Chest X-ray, PA view. Patient: 60 years old, sex M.
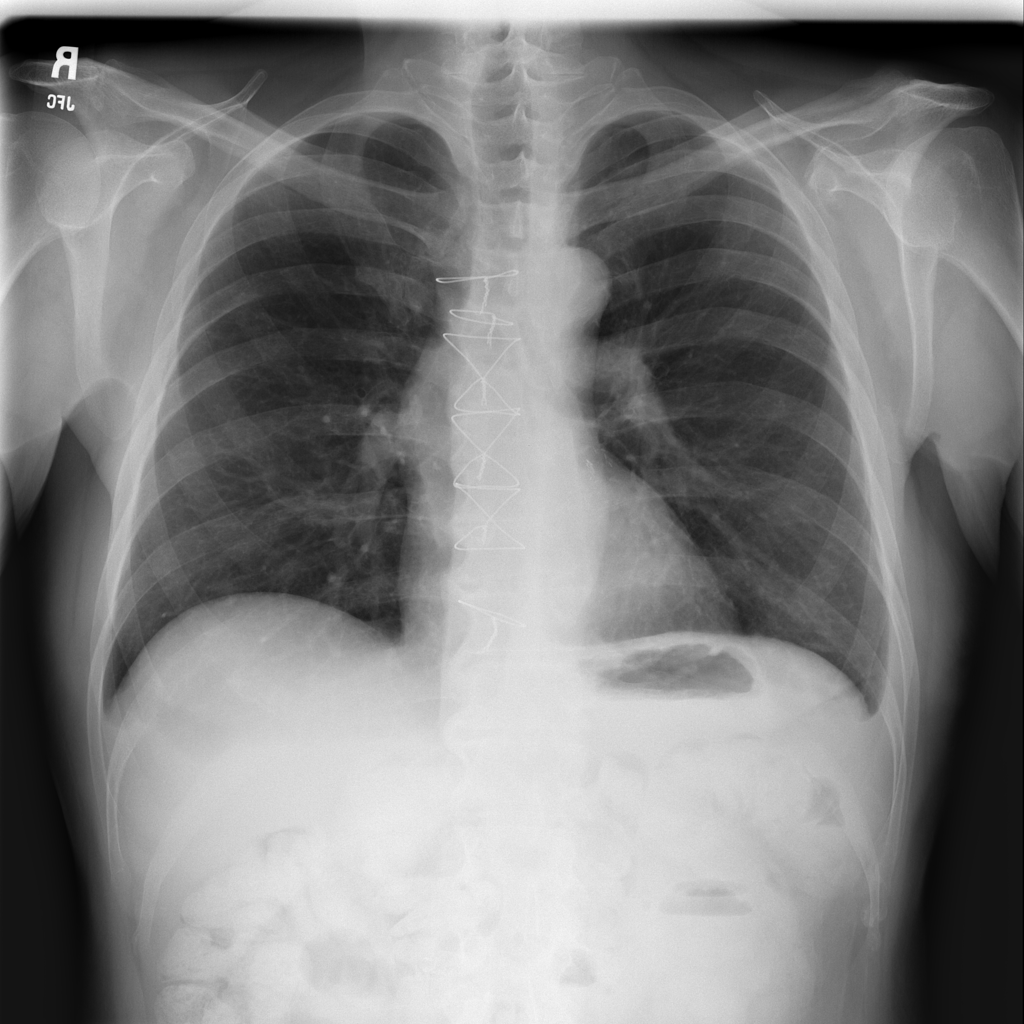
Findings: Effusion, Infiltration